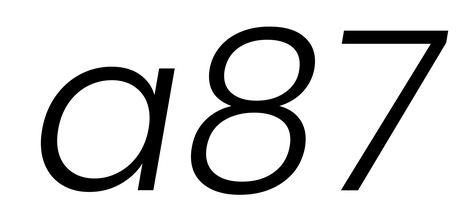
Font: Poppins-LightItalic